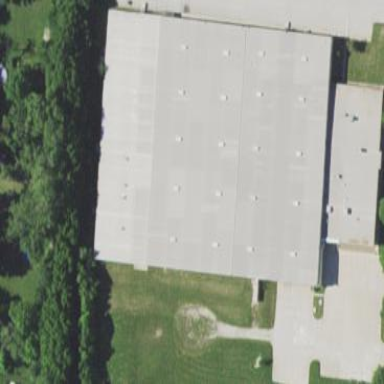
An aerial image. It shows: Industrial building.